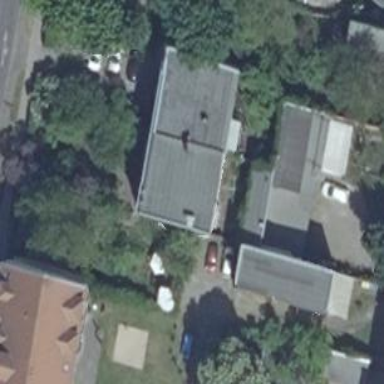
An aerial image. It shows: Block of apartments with flat roofs covered in gray tar paper. The building itself is light gray in color.